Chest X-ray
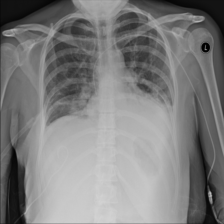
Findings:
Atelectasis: negative
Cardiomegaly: negative
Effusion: positive
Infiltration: positive
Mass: negative
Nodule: negative
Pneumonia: negative
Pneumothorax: positive
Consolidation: negative
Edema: negative
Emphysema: negative
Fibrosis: negative
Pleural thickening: negative
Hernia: negative